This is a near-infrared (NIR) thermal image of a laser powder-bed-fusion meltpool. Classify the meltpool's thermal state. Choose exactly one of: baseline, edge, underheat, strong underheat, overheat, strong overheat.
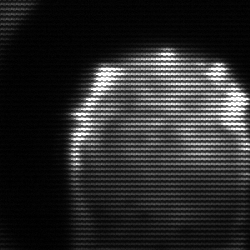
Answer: edge